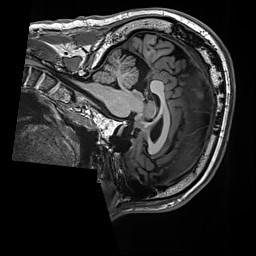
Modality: T1w
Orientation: sagittal
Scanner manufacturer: siemens
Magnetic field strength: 3 T
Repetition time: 2.5 s
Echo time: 0.00299 s